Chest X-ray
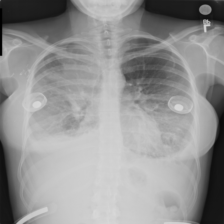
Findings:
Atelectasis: negative
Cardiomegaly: negative
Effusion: negative
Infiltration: negative
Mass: negative
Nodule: negative
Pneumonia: negative
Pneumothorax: negative
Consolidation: negative
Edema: negative
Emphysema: negative
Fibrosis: negative
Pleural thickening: negative
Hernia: negative